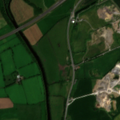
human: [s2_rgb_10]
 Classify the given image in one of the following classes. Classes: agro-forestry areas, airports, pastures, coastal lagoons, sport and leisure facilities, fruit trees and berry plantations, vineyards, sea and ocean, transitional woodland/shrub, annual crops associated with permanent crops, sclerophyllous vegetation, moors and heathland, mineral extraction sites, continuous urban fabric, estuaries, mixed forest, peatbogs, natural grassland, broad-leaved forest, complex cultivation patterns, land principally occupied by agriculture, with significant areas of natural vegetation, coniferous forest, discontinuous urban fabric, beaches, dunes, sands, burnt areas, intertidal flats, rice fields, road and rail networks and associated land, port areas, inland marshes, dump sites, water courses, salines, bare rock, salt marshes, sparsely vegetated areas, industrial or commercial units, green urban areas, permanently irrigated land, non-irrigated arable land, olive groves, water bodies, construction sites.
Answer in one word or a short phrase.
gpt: road and rail networks and associated land, dump sites, non-irrigated arable land, pastures